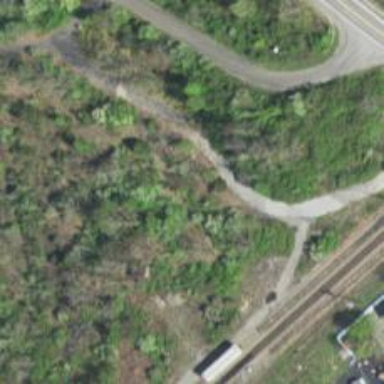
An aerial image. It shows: Abandoned railway.